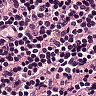
Metastatic tissue present: no